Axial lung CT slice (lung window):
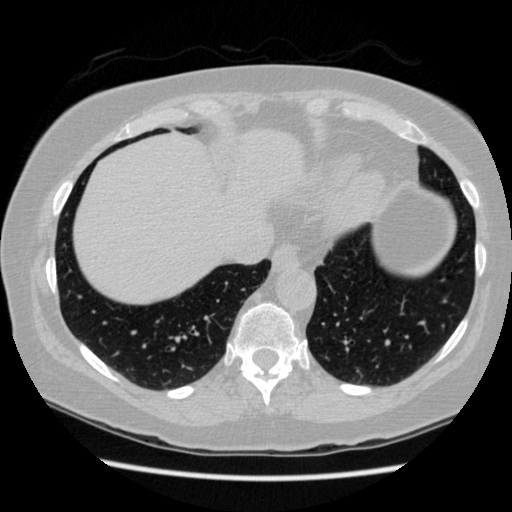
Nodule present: no